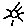
Label: sun